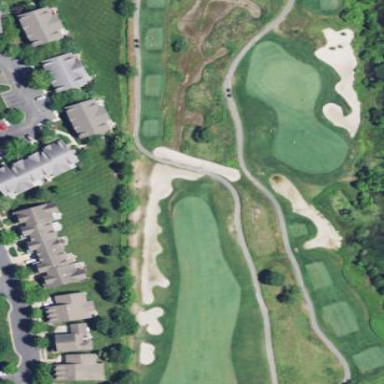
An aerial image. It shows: Golf bunker filled with sandy terrain.